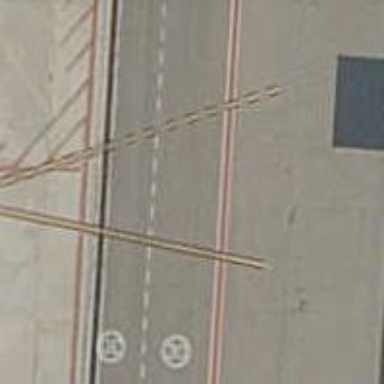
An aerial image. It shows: Airport parking position.